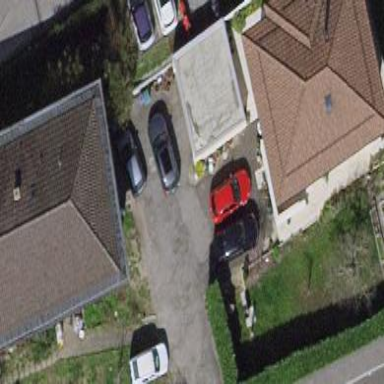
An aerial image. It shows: Simple house.